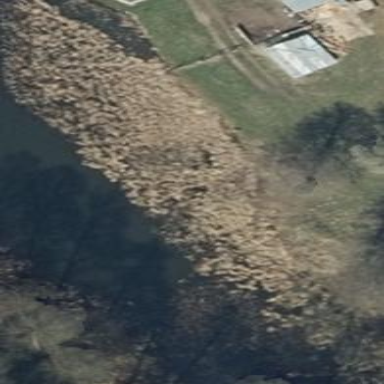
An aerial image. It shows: Reedbed in wetland area.